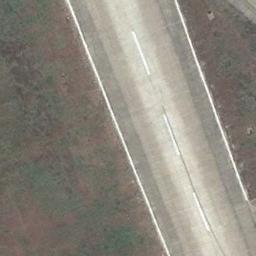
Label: runway